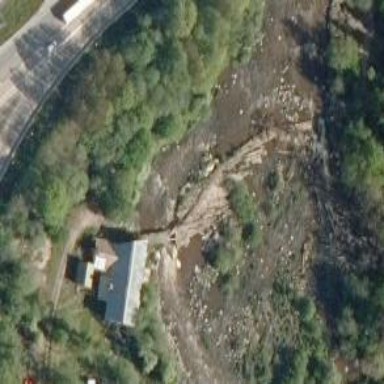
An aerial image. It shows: Weir in waterway.